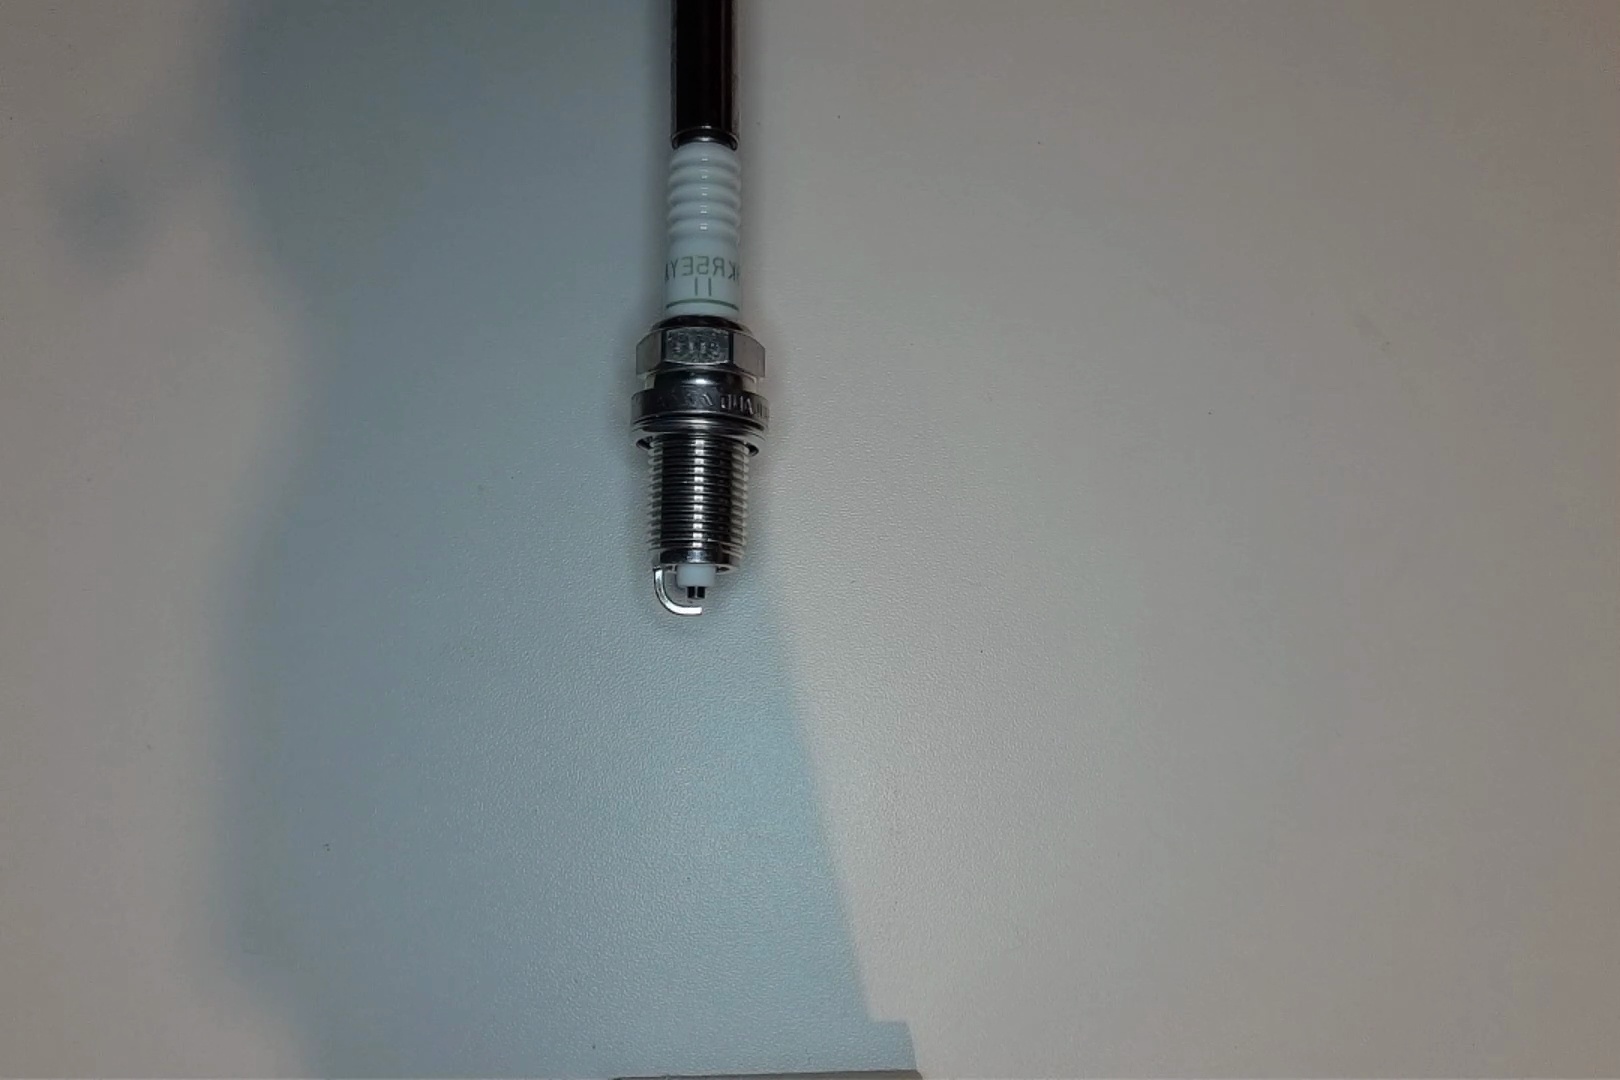
Label: normal